Question: I'm new to iPhone development and I have a trouble trying to implement UINavigationController.
I have implemented ViewController in following way:
'''
@interface FirstViewController : UITableViewController <UIActionSheetDelegate> {
IBOutlet UITableView *table;
/* added later but it dont know what to do to show it first*/
IBOutlet UINavigationController *navigationController;
}
@end
'''

This TableView works good. But I want to wrap around navigation controller to be able to show next view after row-click.
The problem that I don't undrstand what should I do with NIB file. I have drag-n-dropped there UIViewController - but I can't set it as view. Because I cant drag connection from file owner's view to UIViewController. What should I do to make this look like Table-in-Navigation, not plain table.
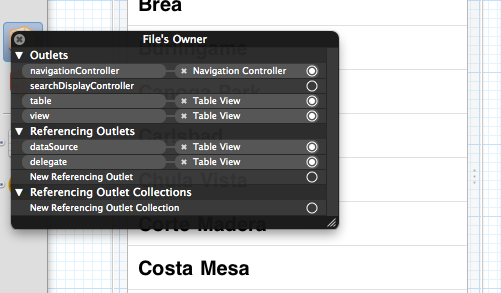
Answer: The UINavigationViewController will own the UITableViewController. So the AppDelegate will setup the UINavigationViewController and then the top of the stack will start out as your table view controller.